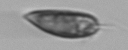
Label: Prorocentrum_triestinum